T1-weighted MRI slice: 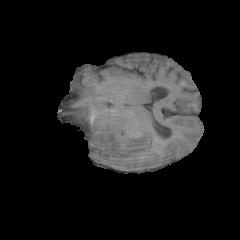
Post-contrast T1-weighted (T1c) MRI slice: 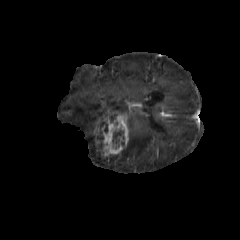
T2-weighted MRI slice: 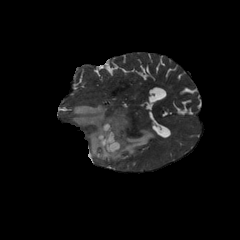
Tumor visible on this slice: yes